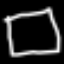
Label: square